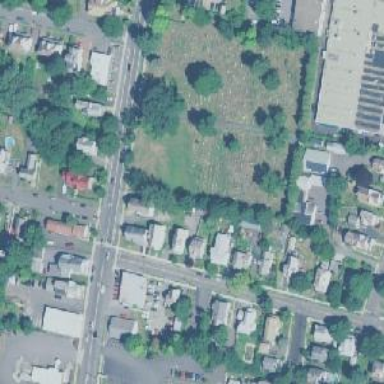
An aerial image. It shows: Cemetery.